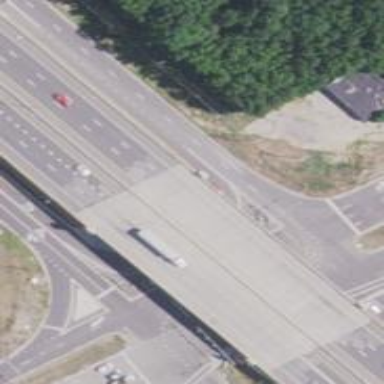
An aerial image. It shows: Asphalt road at the secondary link level.